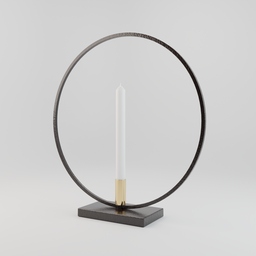
Label: decoration